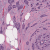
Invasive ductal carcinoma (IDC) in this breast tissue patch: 1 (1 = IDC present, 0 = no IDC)